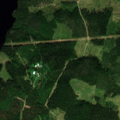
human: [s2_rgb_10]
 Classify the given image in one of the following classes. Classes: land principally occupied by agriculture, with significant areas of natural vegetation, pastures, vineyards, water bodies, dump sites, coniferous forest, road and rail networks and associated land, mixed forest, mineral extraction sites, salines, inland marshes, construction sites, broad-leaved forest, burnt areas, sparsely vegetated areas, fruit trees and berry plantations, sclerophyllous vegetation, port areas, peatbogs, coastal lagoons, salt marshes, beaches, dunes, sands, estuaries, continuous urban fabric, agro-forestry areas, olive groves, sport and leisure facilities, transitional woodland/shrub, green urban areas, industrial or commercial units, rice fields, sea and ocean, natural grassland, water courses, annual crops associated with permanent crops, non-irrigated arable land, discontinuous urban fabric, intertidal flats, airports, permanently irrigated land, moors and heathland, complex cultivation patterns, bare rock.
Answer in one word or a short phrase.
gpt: coniferous forest, mixed forest, transitional woodland/shrub, water bodies